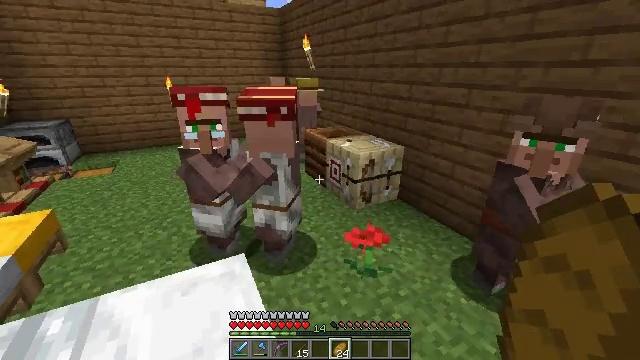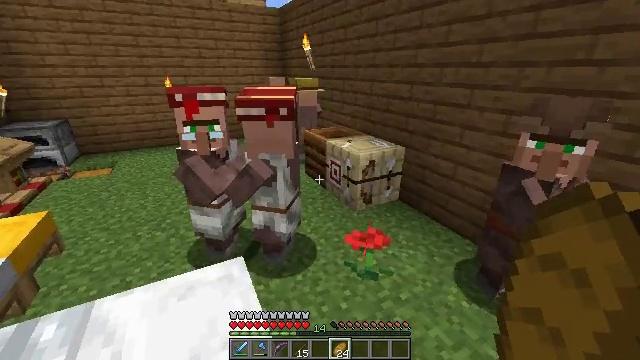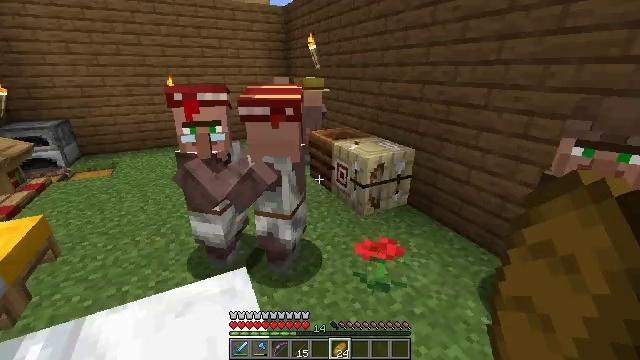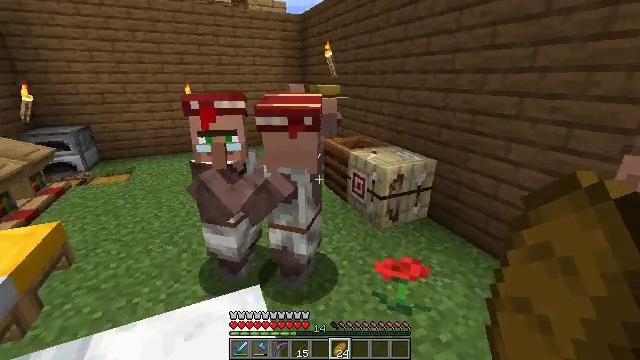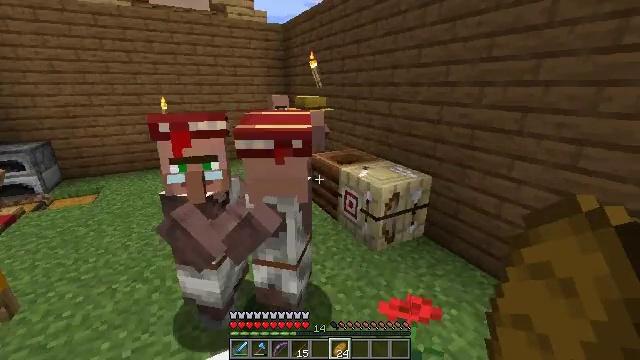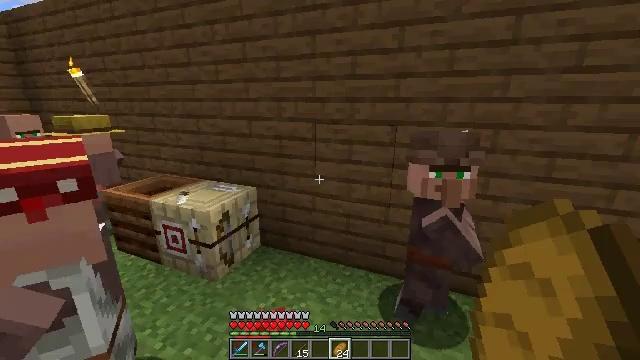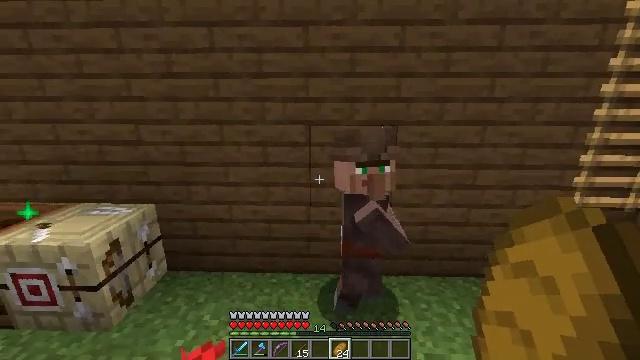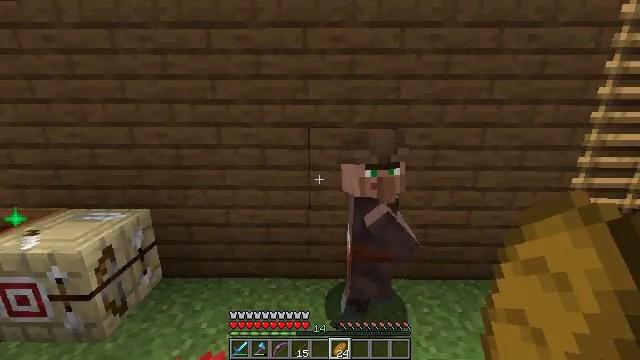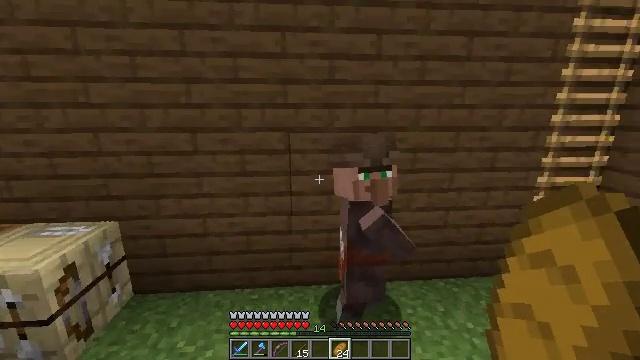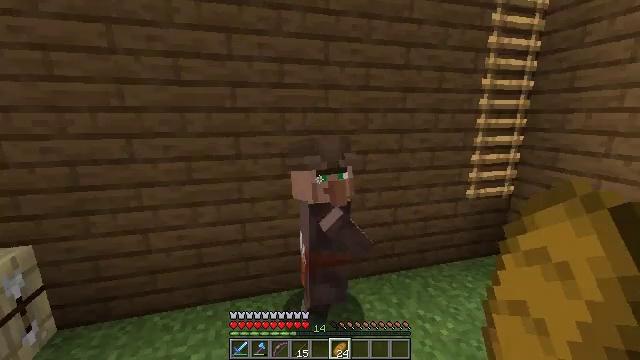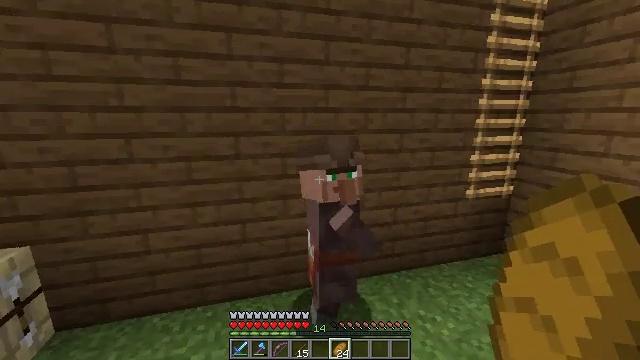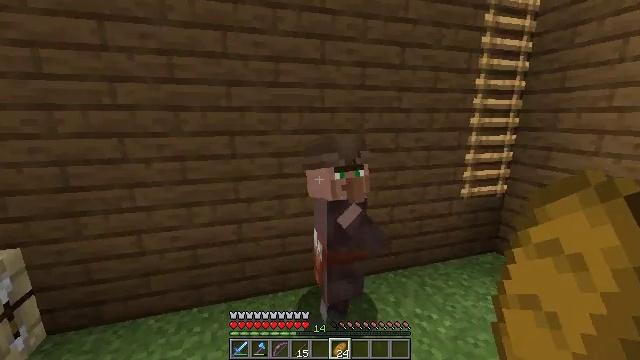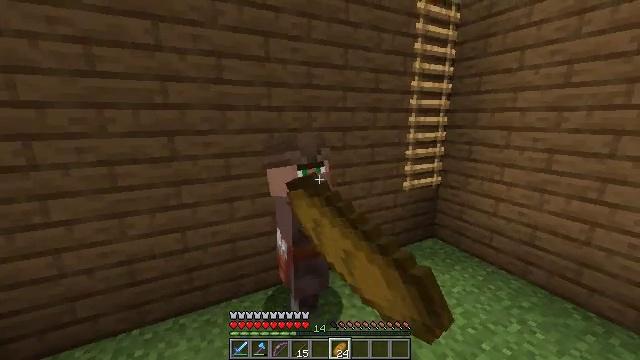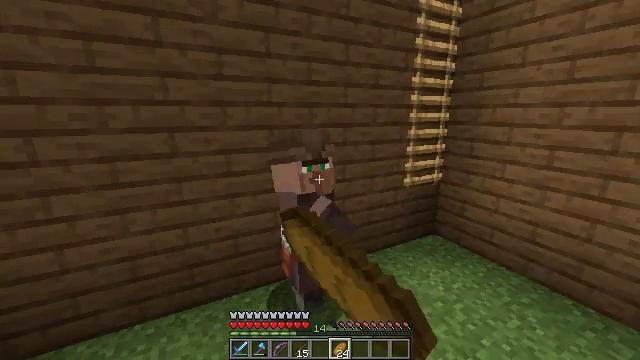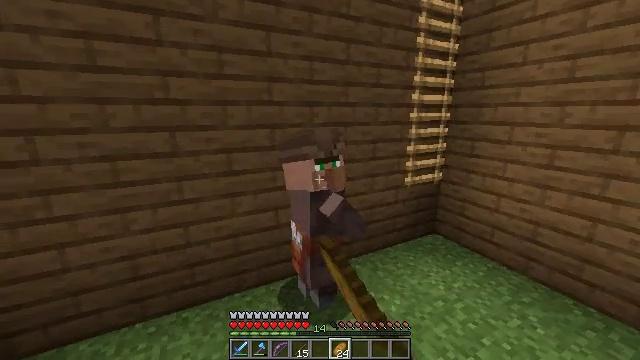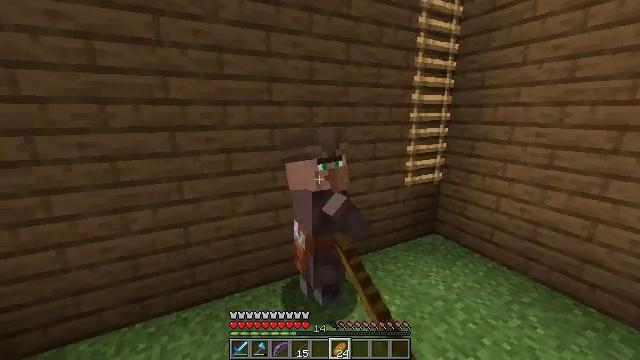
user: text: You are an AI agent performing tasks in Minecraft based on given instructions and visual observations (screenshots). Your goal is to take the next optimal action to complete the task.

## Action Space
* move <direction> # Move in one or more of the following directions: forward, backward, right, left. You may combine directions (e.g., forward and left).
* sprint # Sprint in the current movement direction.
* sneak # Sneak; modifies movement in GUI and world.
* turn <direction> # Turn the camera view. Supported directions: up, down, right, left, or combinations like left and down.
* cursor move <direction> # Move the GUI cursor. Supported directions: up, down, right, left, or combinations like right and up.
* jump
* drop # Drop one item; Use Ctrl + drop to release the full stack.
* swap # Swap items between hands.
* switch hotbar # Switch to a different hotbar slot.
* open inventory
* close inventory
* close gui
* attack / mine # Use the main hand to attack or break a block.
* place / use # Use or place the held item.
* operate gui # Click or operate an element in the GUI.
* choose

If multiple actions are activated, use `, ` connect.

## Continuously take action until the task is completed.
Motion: motion action
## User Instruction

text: Create a cookie using the crafting setup.
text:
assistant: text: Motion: move forward and move left
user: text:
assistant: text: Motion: move forward and move left
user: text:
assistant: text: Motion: move forward, turn left and up
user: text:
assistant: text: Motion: move forward, turn right and up
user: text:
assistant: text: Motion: move forward, turn right and up
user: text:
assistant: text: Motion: turn right
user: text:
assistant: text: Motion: turn right
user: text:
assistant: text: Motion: turn right and up
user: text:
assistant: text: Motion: turn right
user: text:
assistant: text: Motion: no_op
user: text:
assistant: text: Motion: turn right, use / place
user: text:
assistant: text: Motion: turn right, use / place
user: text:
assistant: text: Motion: no_op
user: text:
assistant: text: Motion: no_op
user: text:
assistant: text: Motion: no_op
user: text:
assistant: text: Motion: no_op
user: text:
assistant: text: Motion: no_op
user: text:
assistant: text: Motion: no_op
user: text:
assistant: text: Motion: cursor move left and up
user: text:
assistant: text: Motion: cursor move left and up
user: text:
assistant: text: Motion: cursor move left
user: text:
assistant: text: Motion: no_op
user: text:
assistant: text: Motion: cursor move right
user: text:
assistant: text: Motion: cursor move right
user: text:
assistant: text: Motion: cursor move right
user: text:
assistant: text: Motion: no_op
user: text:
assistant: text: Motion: close inventory
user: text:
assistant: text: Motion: turn down
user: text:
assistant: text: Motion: turn down
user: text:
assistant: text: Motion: turn right and down